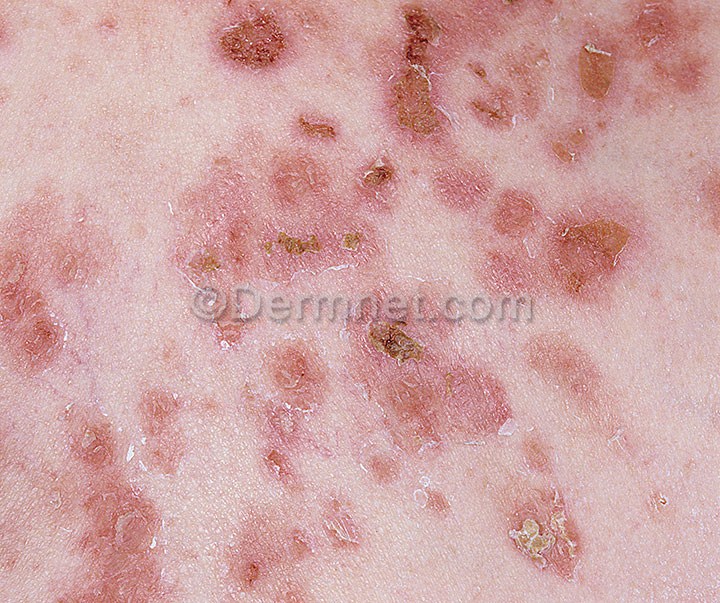
Disease: Bullous Disease Photos